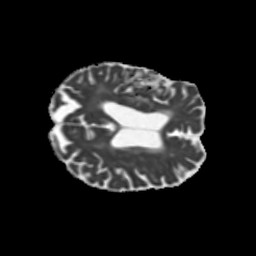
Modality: MD
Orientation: axial
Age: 79
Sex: female
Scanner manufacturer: siemens
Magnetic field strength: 3 T
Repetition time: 5.25 s
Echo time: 0.08 s